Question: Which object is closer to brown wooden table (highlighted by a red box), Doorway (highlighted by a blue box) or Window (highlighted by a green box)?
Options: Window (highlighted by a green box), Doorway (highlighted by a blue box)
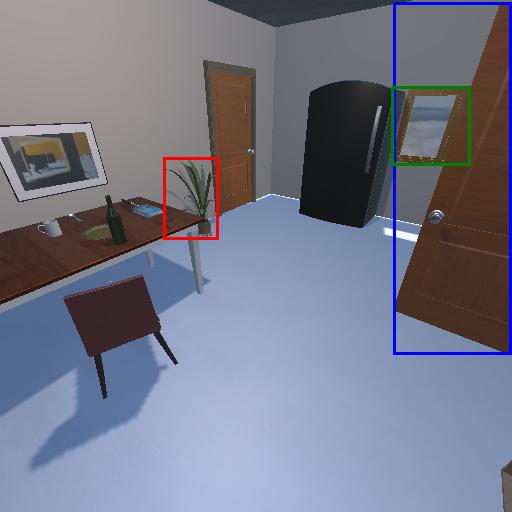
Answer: Window (highlighted by a green box)